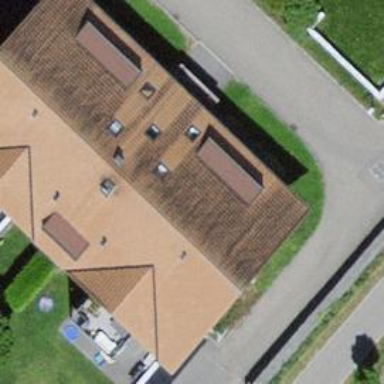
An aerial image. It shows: Gabled-roof building with apartments. The roof is covered with roof tiles.